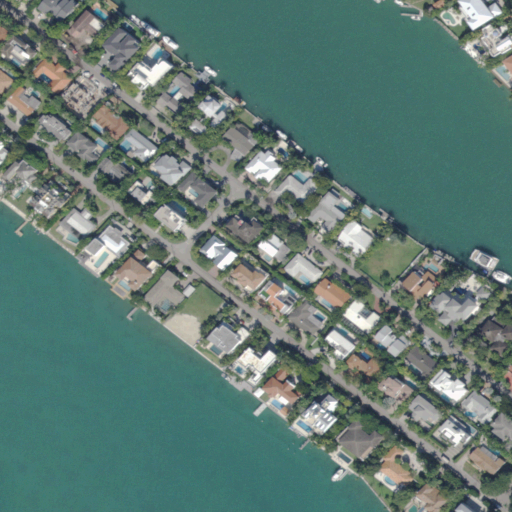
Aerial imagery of island in Florida named Mashta Island containing open water, medium intensity development, low intensity development, herbaceous wetlands, barren land, and high intensity development